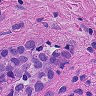
Metastatic tissue present: yes